Field crop: maize
Growth stage: 2
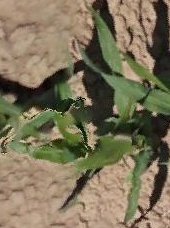
Species: maize